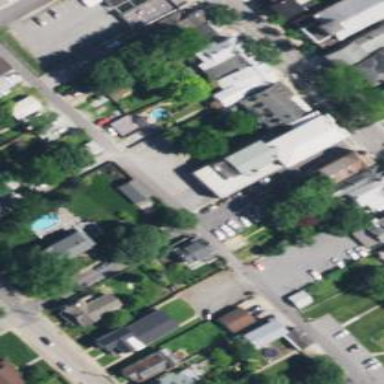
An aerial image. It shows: Alley classified as service road.